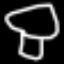
Label: mushroom